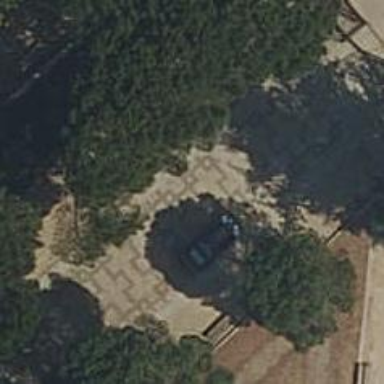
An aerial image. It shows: Concrete bench.